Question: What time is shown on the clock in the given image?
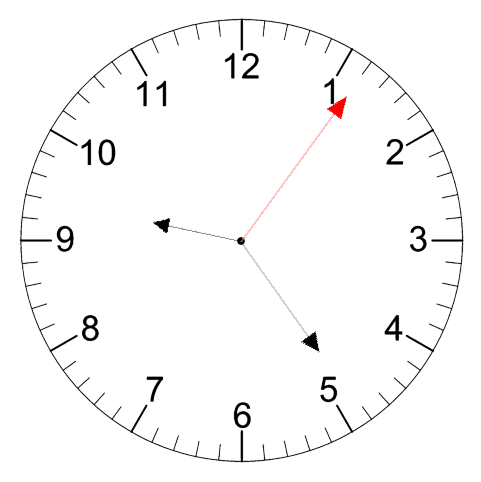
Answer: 09:24:06